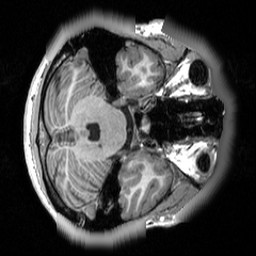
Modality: T1w
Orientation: axial